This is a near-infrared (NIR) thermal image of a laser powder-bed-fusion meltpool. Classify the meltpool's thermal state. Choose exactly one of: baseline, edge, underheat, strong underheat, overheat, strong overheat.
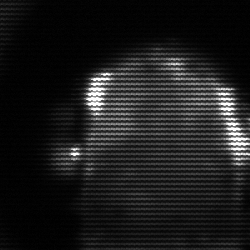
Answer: baseline